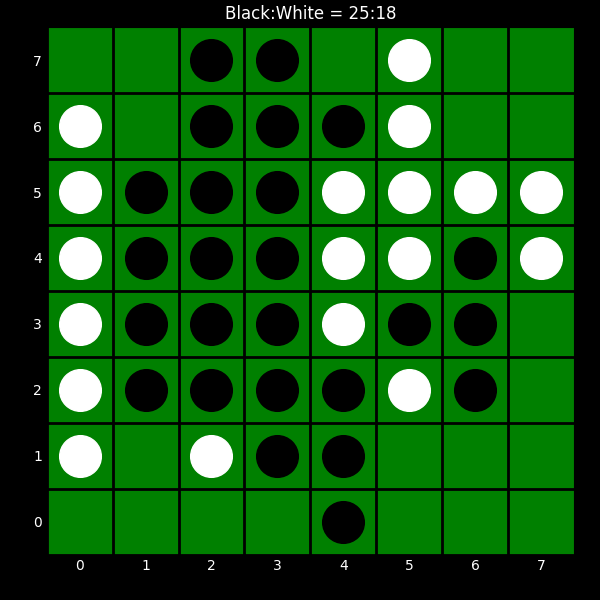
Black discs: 25
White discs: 18